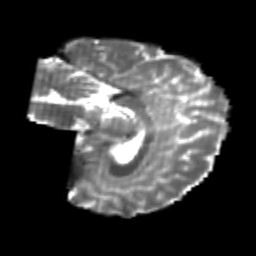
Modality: T2w
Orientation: sagittal
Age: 22
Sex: female
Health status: healthy
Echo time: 0.074 s